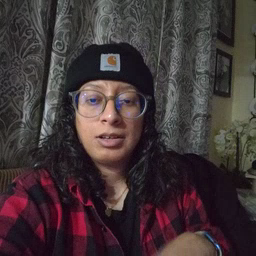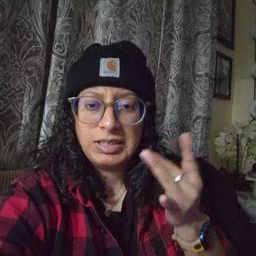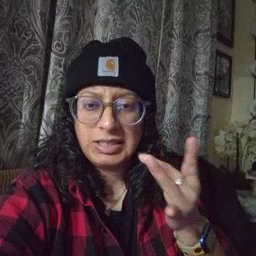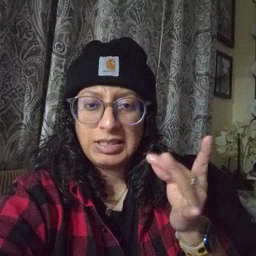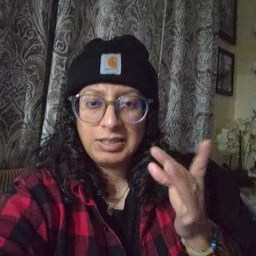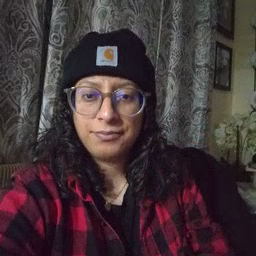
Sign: sticky